Aerial crown-view tile of a tropical tree (Barro Colorado Island, Panama), acquired 20250124:
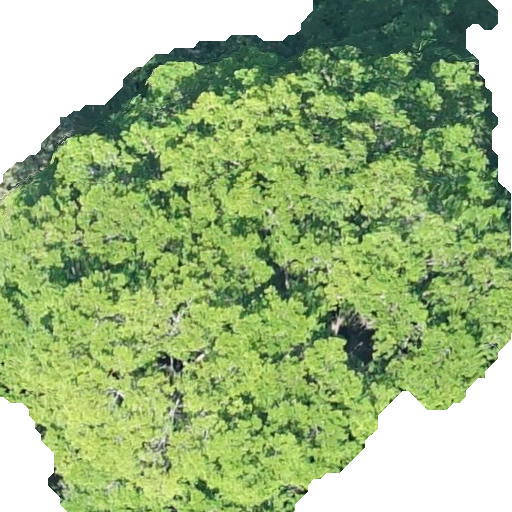
Species: Terminalia amazonia
GBIF accepted scientific name: Terminalia amazonica
Crown area: 326.729 m²